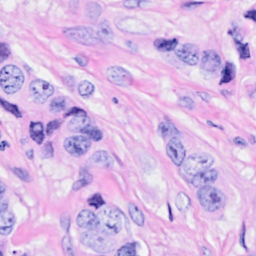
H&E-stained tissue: Breast